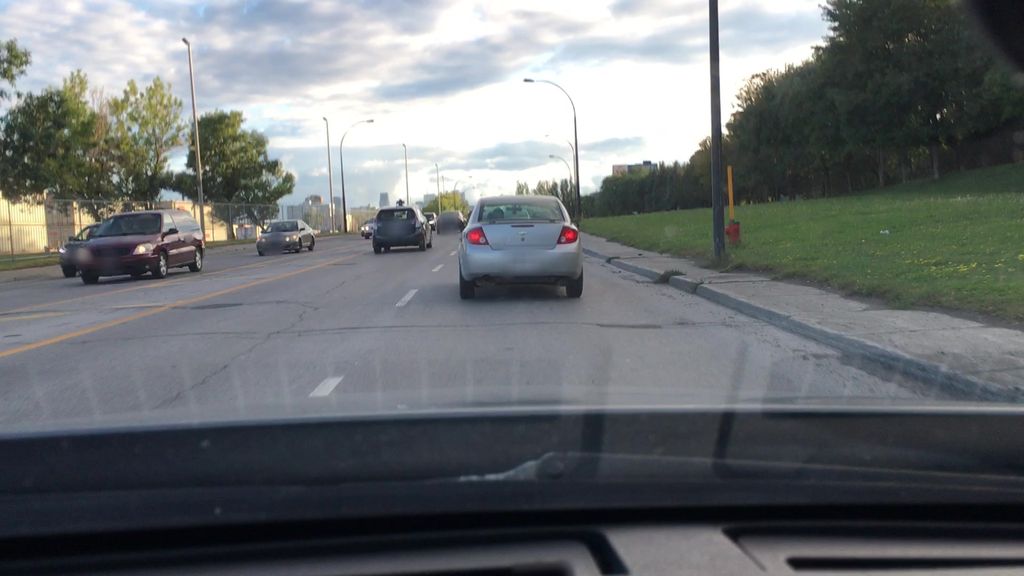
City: montreal